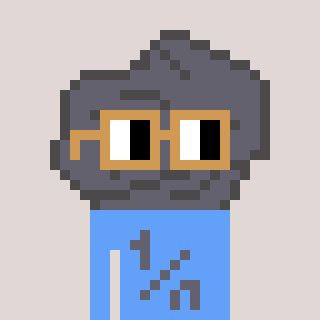
a pixel art character with square brown glasses, a rock-shaped head and a blue-colored body on a warm background